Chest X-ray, AP view. Patient: 37 years old, sex F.
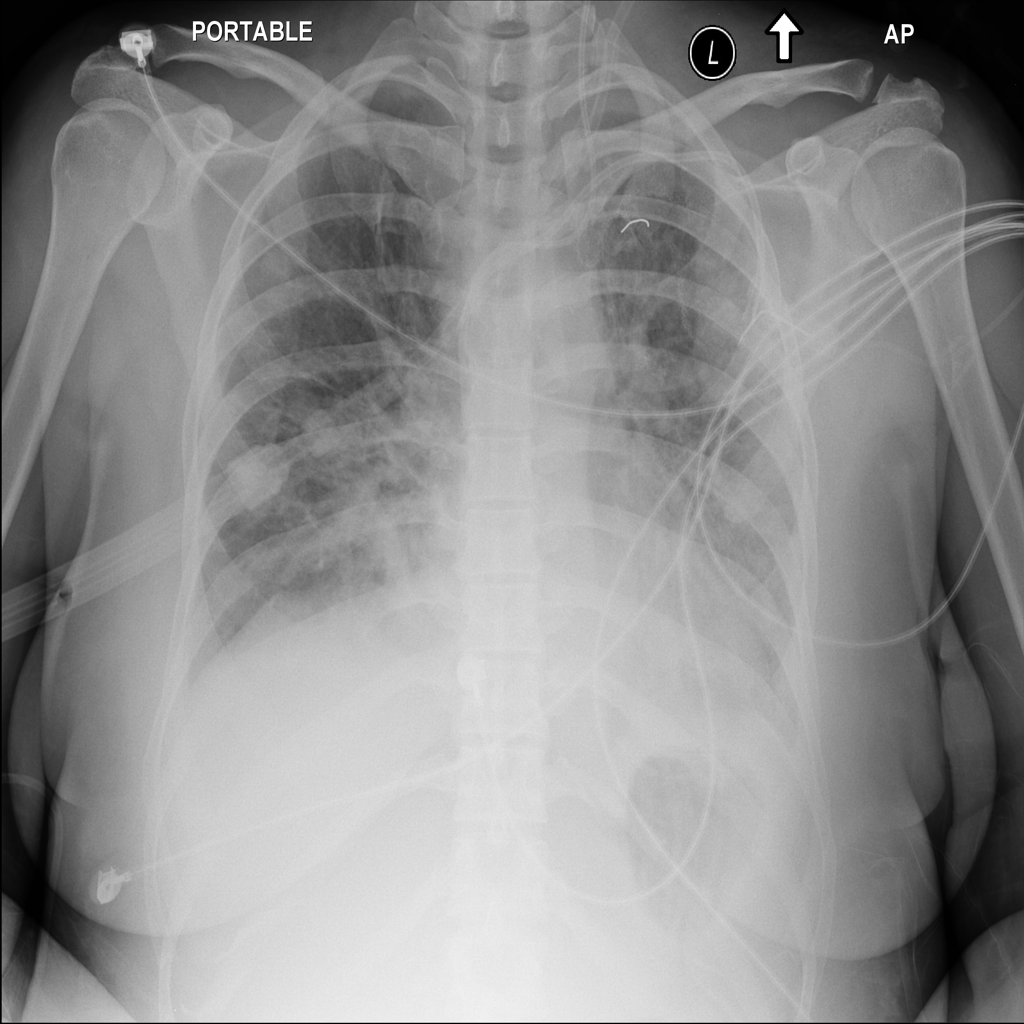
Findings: Infiltration, Nodule